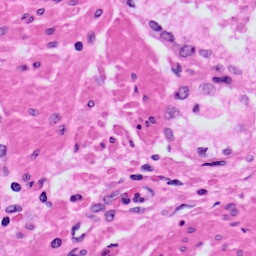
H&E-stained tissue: Prostate